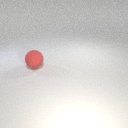
large red rubber sphere